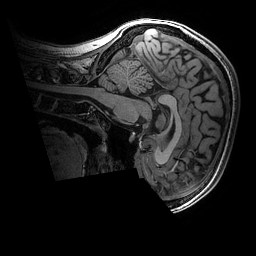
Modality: T1w
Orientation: sagittal
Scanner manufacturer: ge
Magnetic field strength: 3 T
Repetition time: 0.007 s
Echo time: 0.00342 s